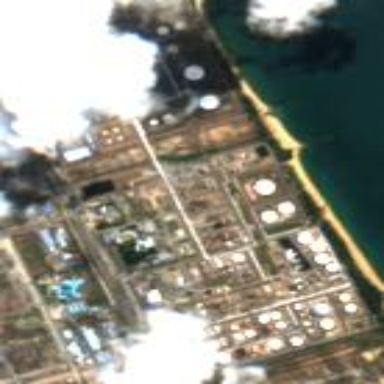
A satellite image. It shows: Industrial area with refinery.